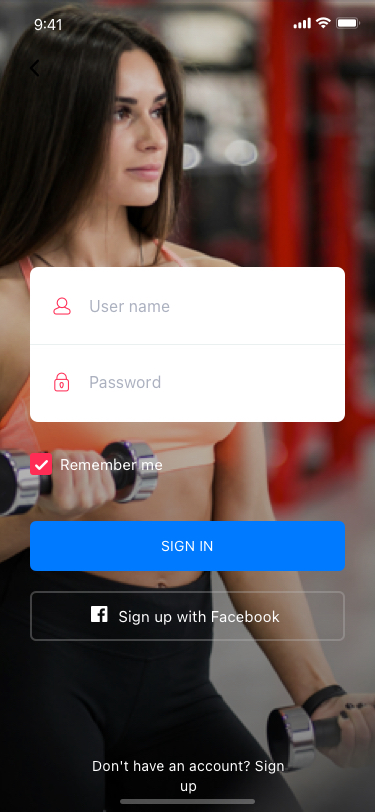
Text in this UI design:
Remember me
Don't have an account? Sign up
User name
Password
Sign up with Facebook